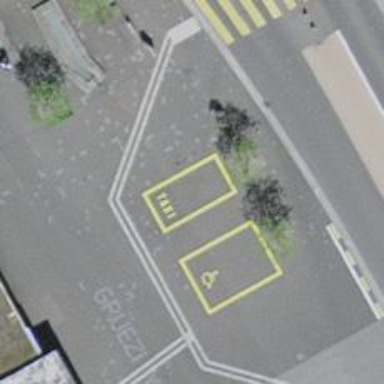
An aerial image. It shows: Taxi stand.